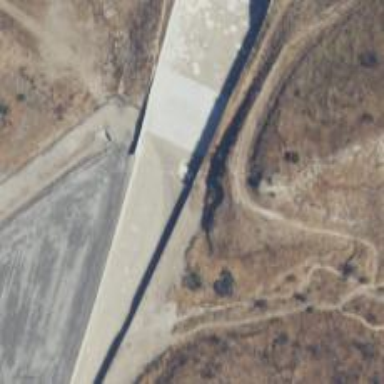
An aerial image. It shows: Spillway within waterway.